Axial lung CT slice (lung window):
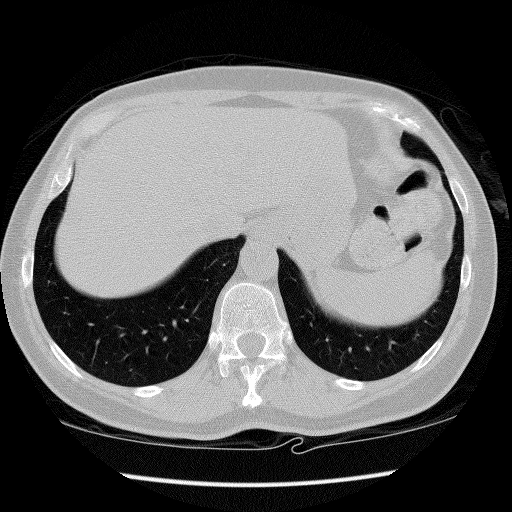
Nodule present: no